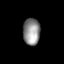
Tissue: lung
Cell type: T cells
Senescence score: 0.03686
Nuclear area (px): 444
Mean DAPI intensity: 143.045